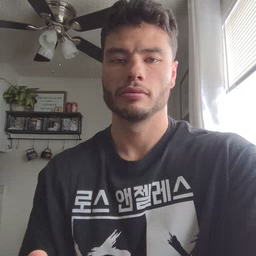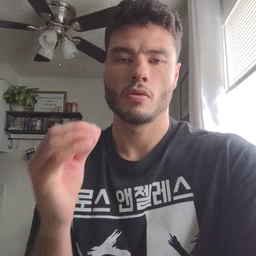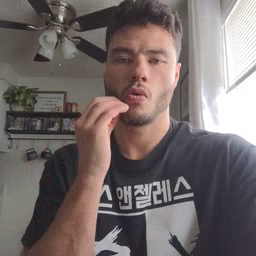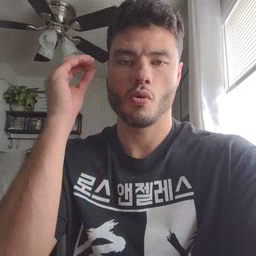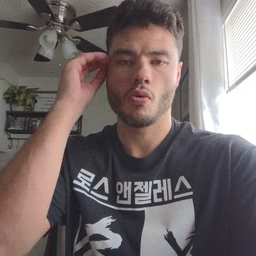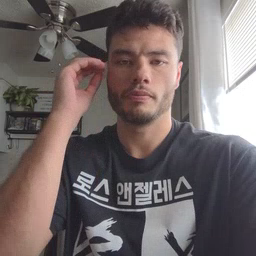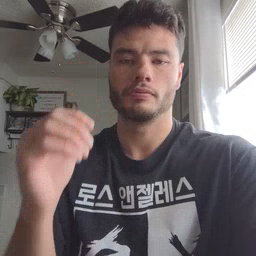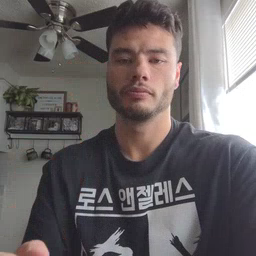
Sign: home